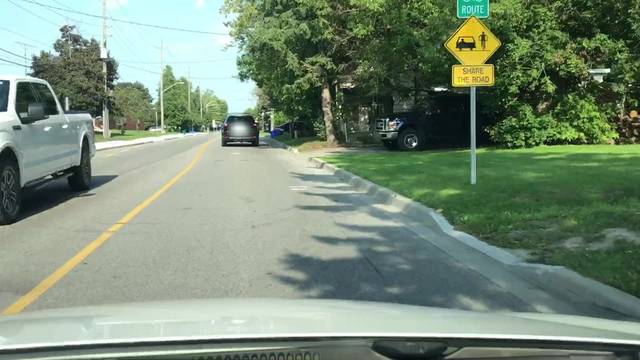
Region: Canada
Coordinates: 43.998, -79.458